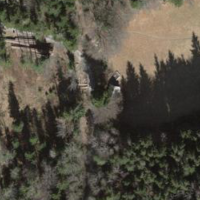
EUNIS habitat code: 43
Species observed at this site:
Euphorbia cyparissias